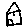
Label: house